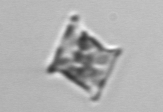
Label: Eucampia